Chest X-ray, AP view. Patient: 55 years old, sex F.
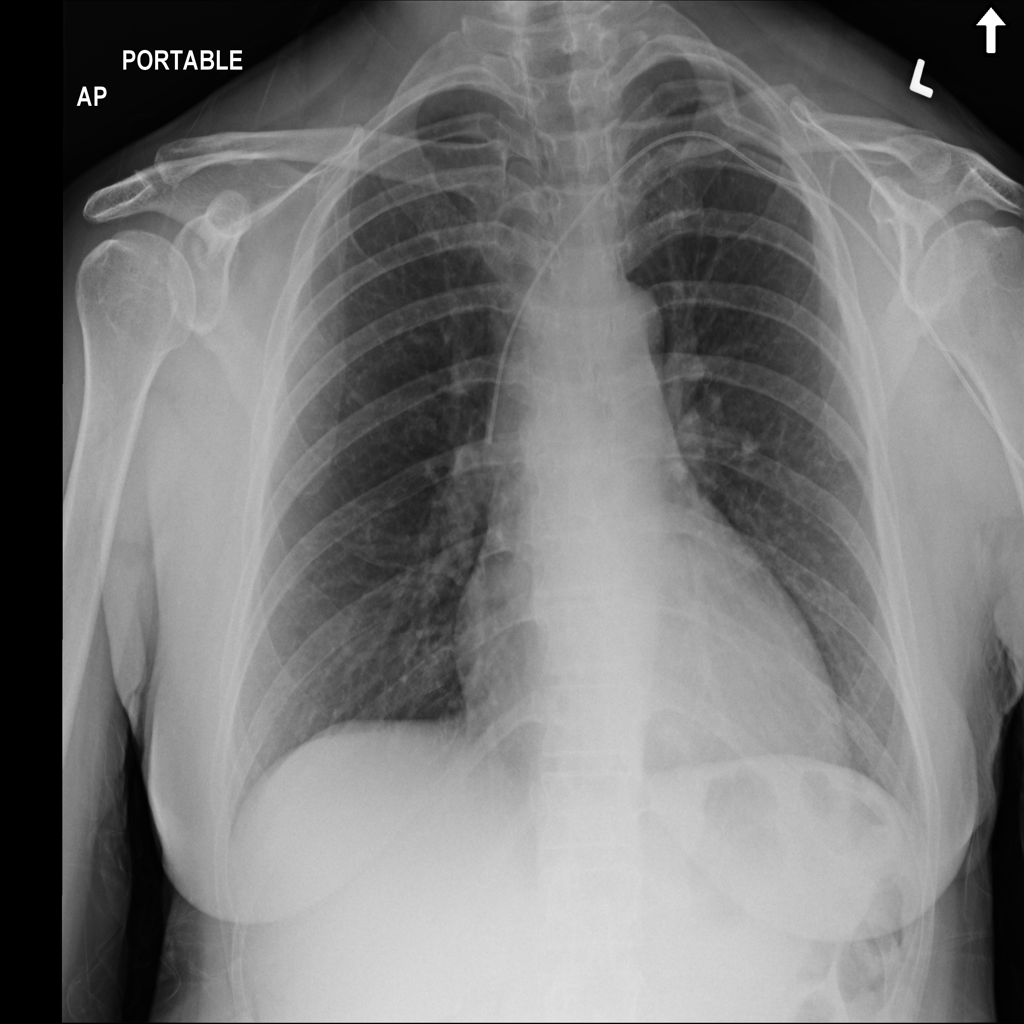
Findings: No Finding